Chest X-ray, PA view. Patient: 48 years old, sex F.
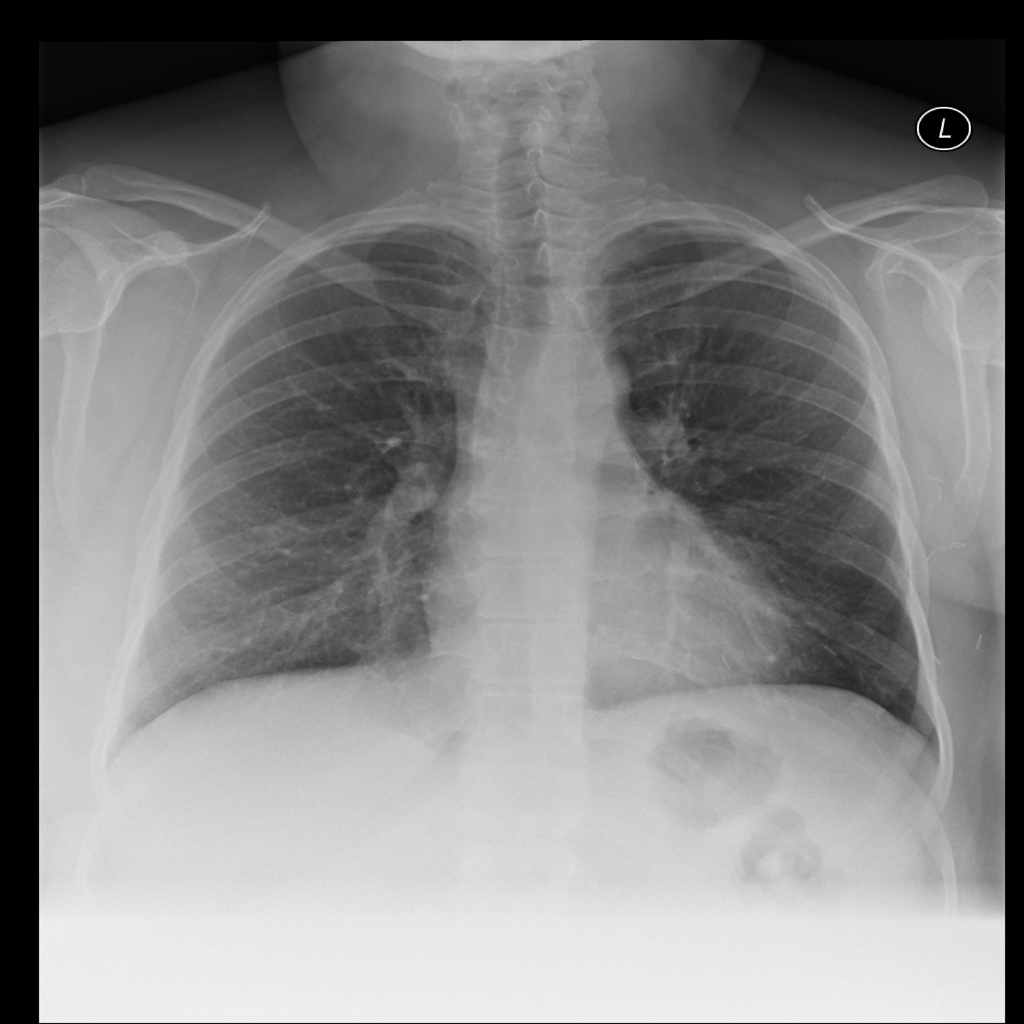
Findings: Infiltration